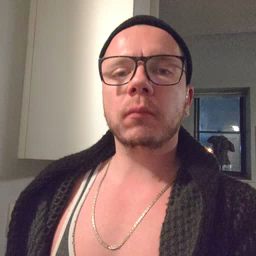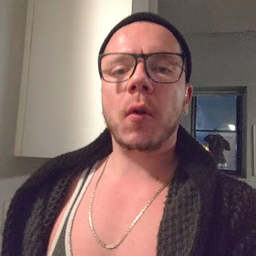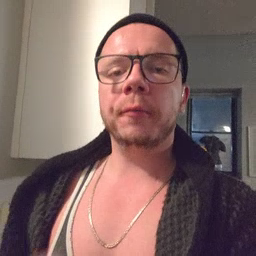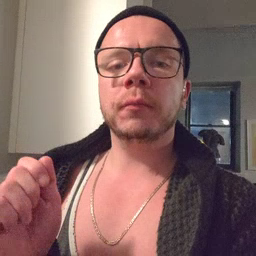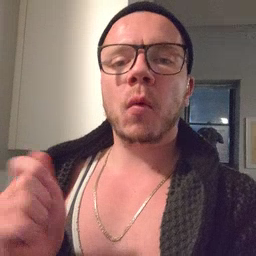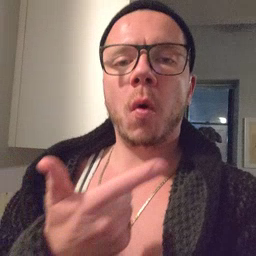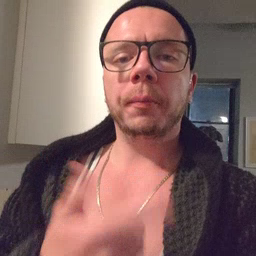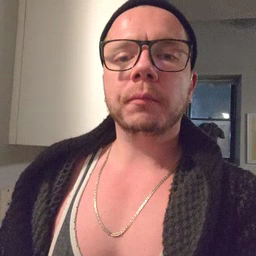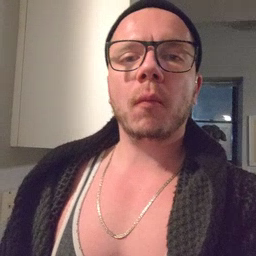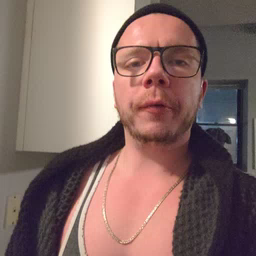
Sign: all